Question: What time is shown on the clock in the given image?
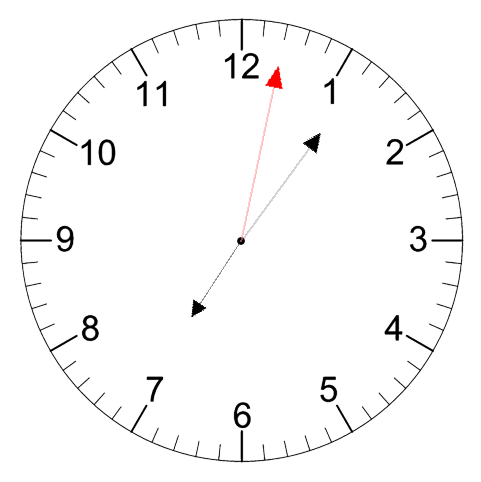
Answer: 07:06:02